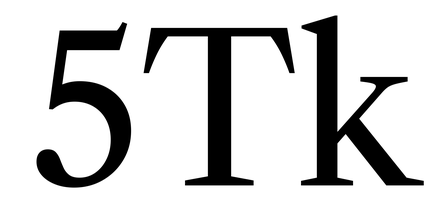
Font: LibreCaslonText_Regular